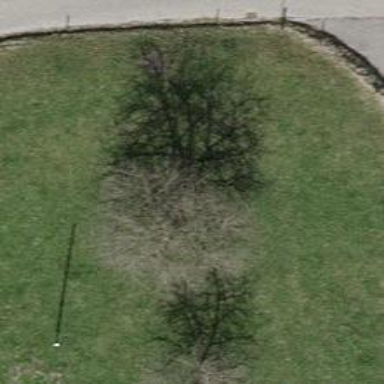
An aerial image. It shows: Single tag "natural: tree."